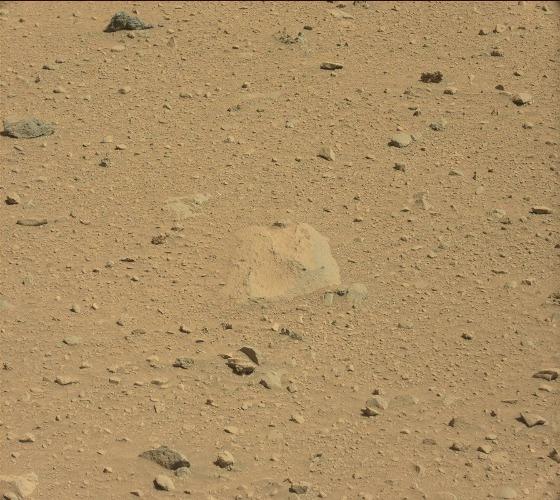
Terrain classes present: Bedrock, Gravel / Sand / Soil, Rock